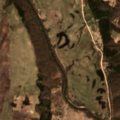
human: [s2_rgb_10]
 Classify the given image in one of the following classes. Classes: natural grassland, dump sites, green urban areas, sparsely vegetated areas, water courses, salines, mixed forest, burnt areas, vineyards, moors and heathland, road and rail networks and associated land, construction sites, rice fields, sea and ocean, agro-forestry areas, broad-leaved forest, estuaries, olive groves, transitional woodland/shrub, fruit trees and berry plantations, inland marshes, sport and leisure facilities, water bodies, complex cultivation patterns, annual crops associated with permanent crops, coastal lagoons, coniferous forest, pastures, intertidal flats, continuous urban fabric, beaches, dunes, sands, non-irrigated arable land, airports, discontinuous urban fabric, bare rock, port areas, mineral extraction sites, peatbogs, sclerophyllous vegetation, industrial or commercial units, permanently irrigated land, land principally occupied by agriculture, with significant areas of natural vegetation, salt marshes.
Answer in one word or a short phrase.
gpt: non-irrigated arable land, pastures, land principally occupied by agriculture, with significant areas of natural vegetation, broad-leaved forest, mixed forest